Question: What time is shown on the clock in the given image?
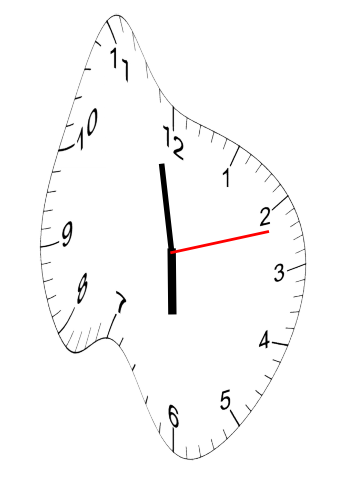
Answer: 05:58:12